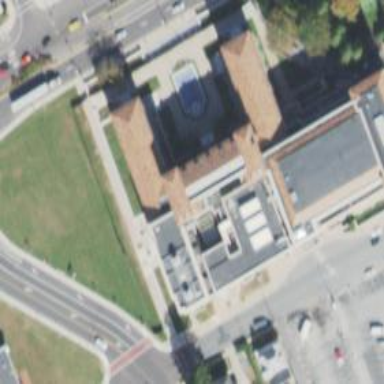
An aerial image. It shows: Theatre building.